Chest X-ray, AP view. Patient: 56 years old, sex M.
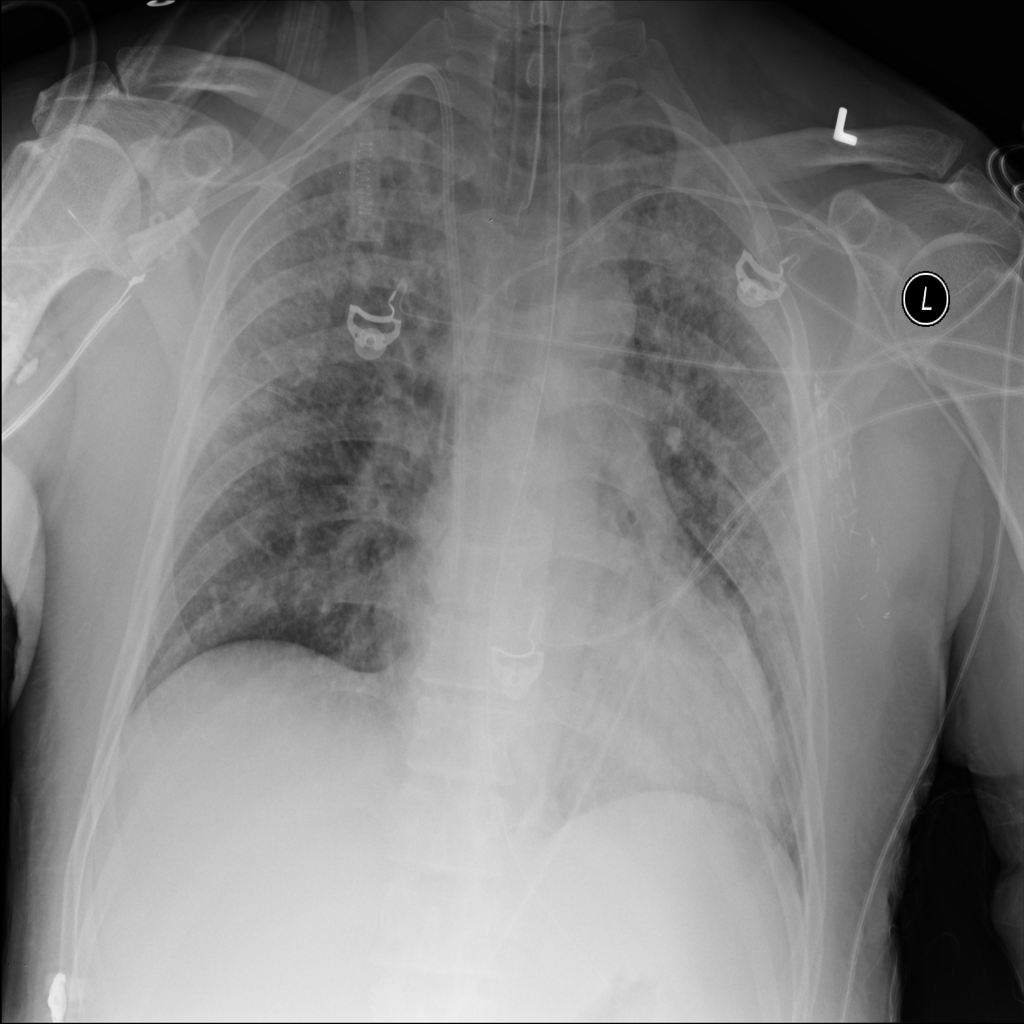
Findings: Infiltration